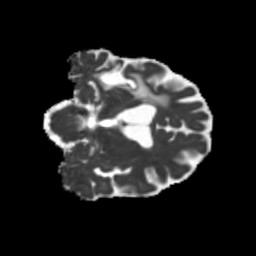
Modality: MD
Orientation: coronal
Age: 56
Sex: male
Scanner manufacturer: siemens
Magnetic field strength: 3 T
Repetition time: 5.25 s
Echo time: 0.08 s